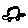
Label: car